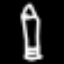
Label: pencil